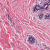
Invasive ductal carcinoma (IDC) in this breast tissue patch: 0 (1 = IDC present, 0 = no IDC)